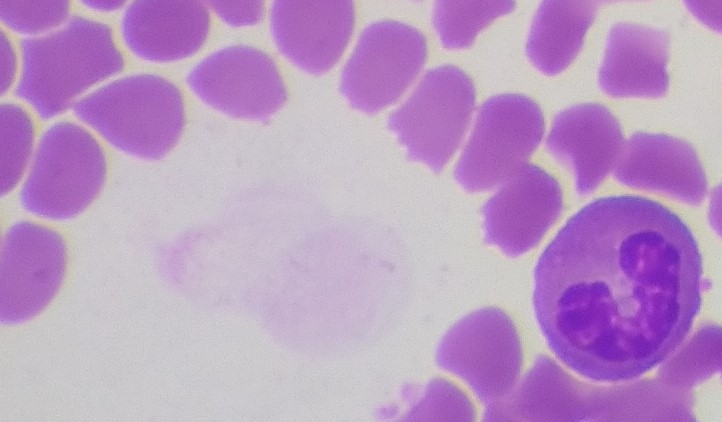
White blood cell type: Eosinophil